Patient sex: F
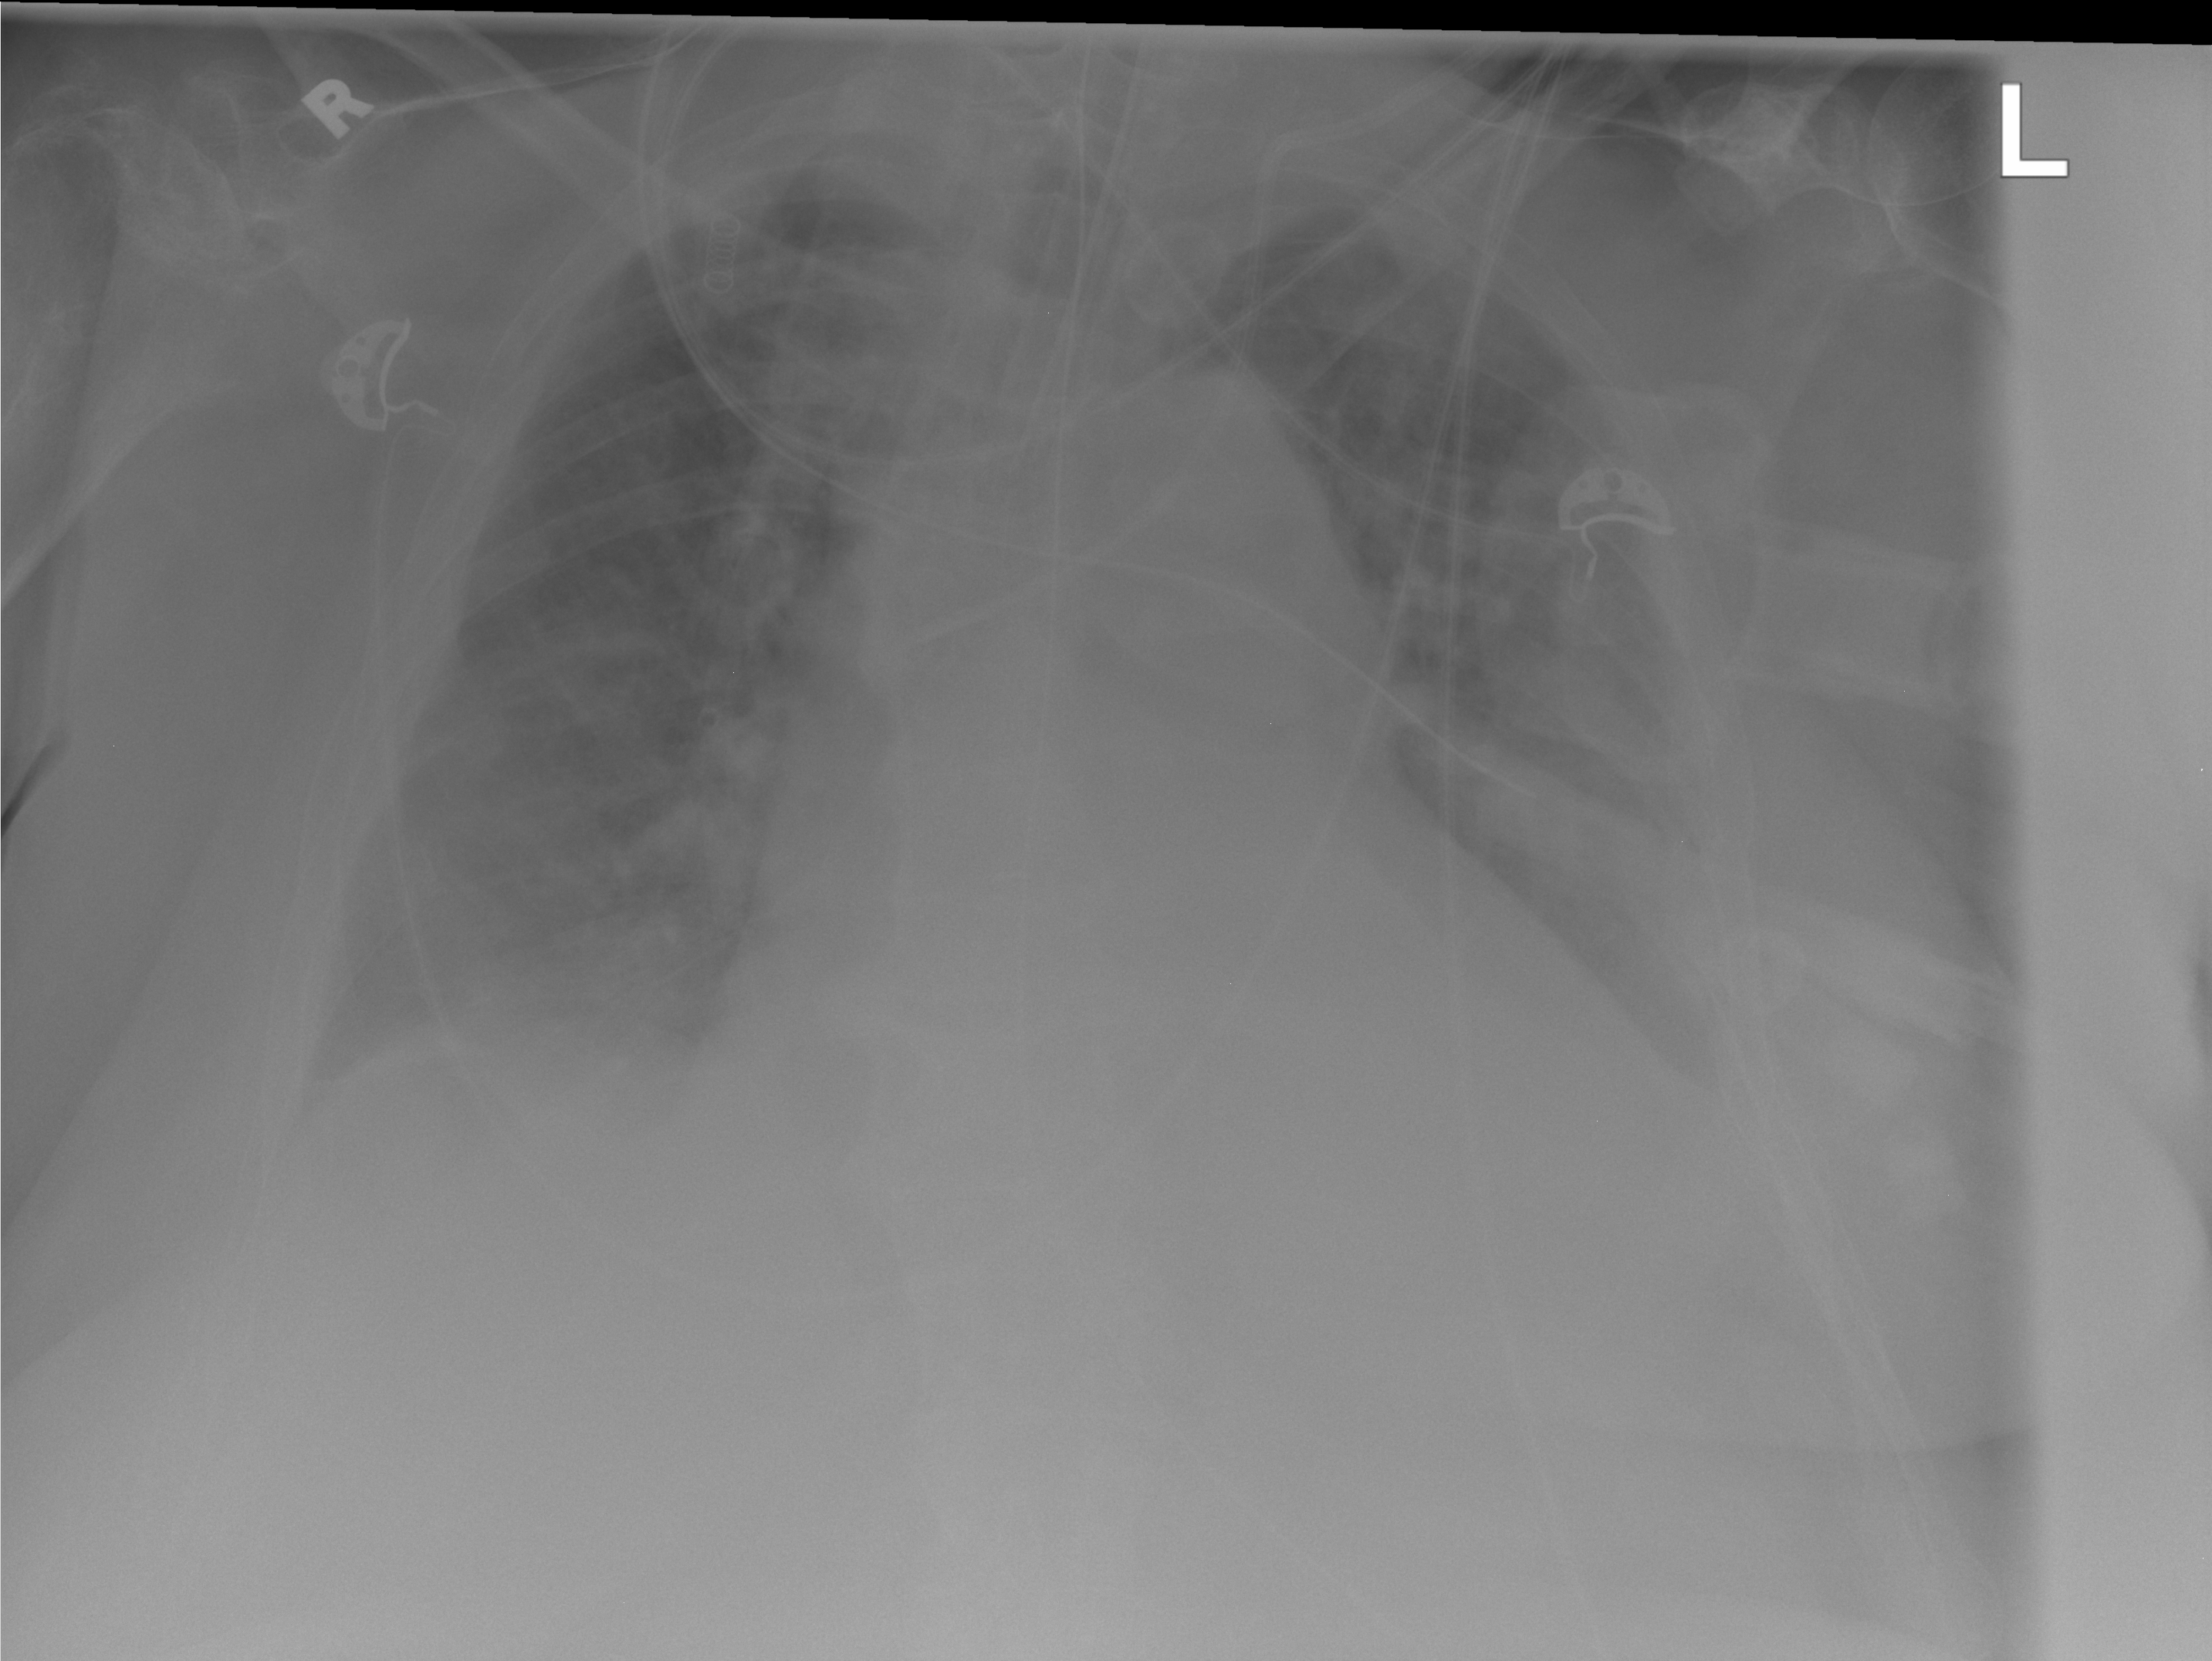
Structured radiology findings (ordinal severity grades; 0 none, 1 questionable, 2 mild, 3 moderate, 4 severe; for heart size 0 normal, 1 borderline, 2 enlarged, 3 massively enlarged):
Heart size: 2
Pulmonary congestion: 2
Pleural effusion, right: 2
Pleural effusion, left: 1
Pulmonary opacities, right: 0
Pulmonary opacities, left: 0
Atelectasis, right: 2
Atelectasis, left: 2